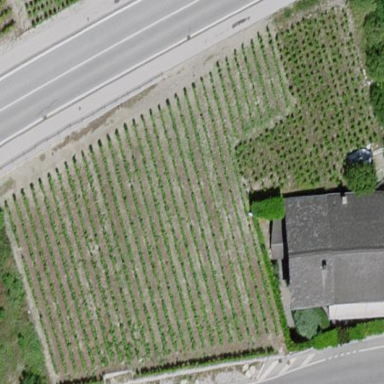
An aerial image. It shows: Vineyard growing grapes.